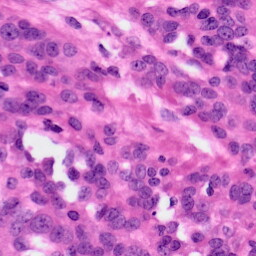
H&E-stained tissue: Ovarian